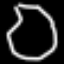
Label: octagon